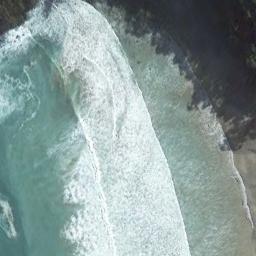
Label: beach